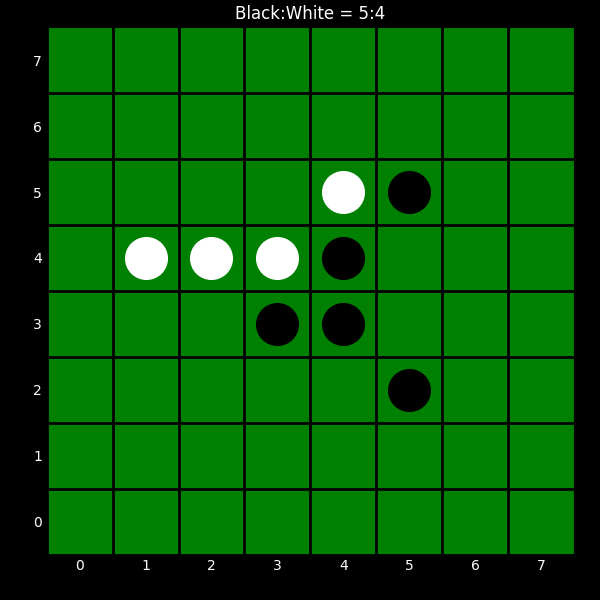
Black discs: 5
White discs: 4